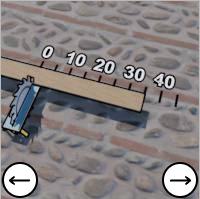
Task: length
Answer: 35
First scale value: 10.0